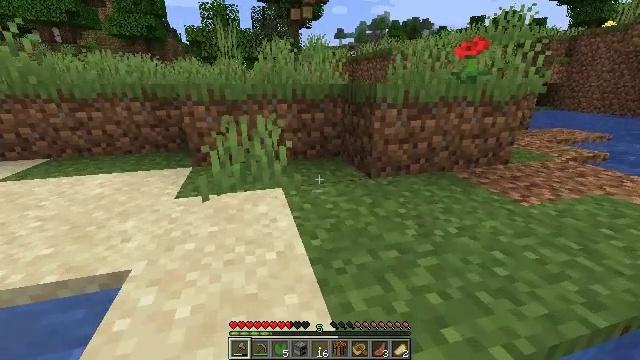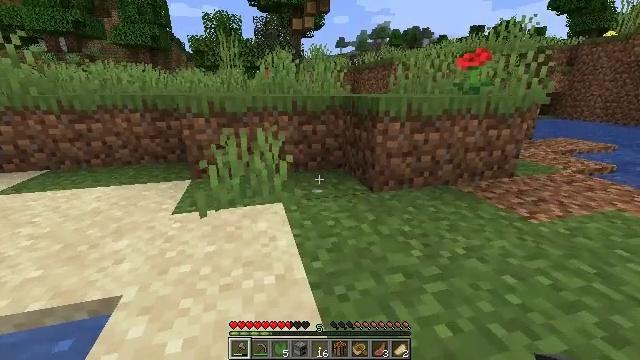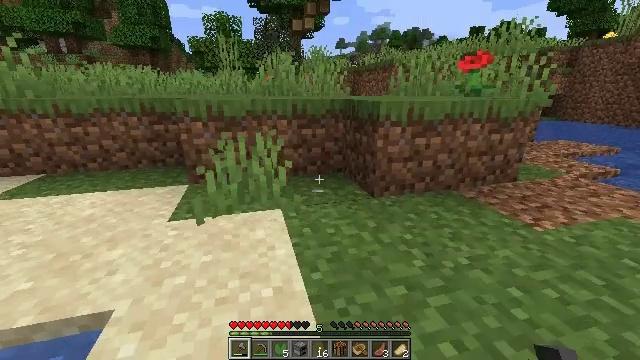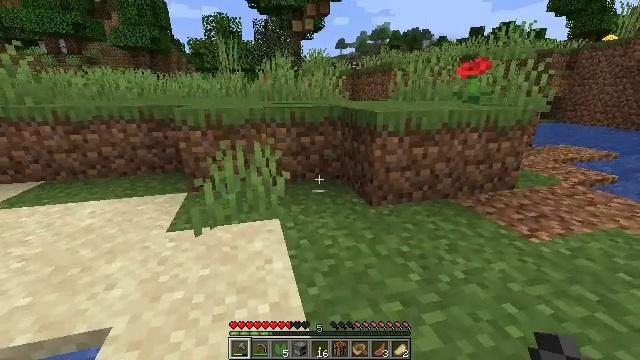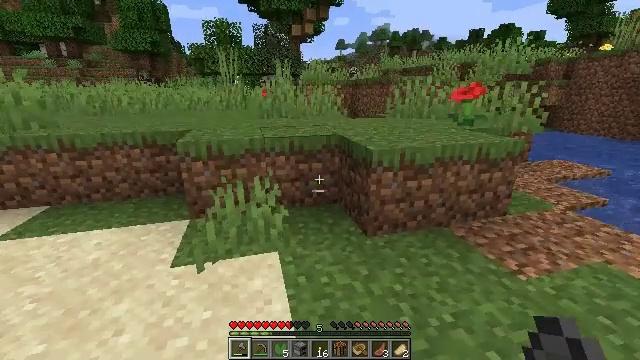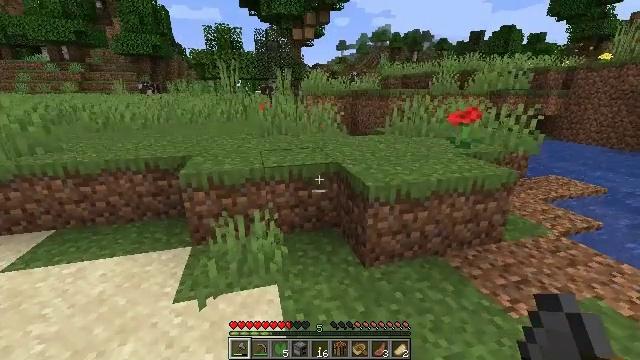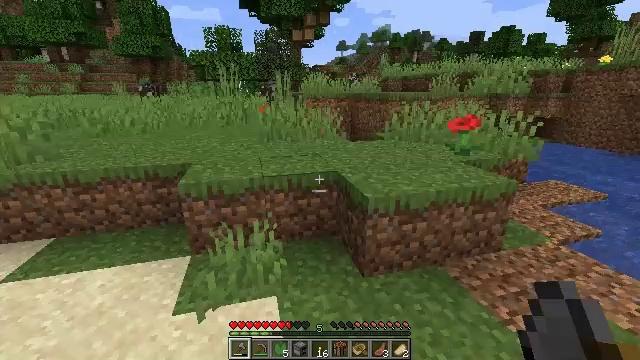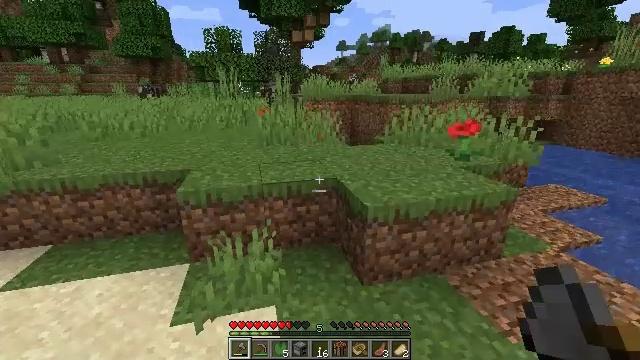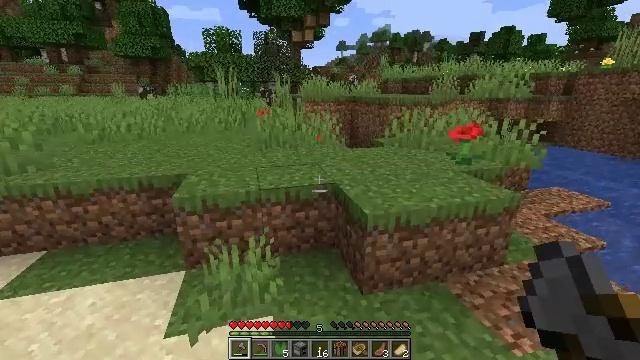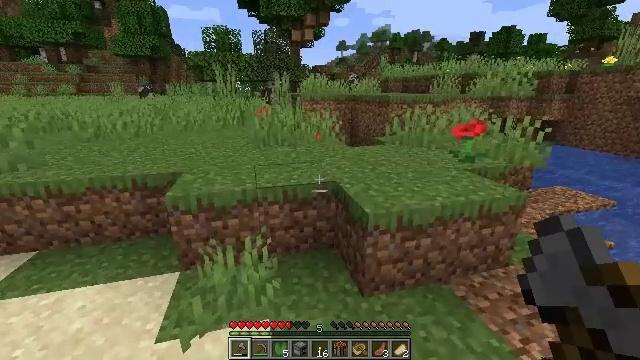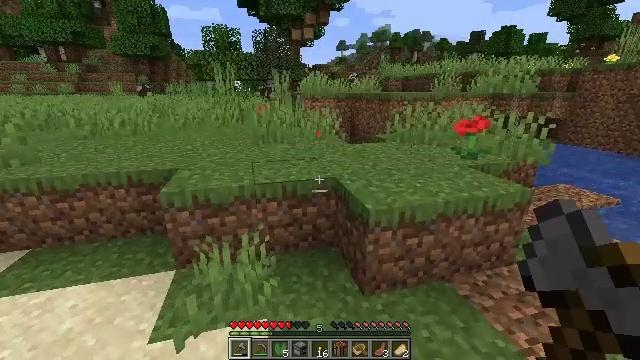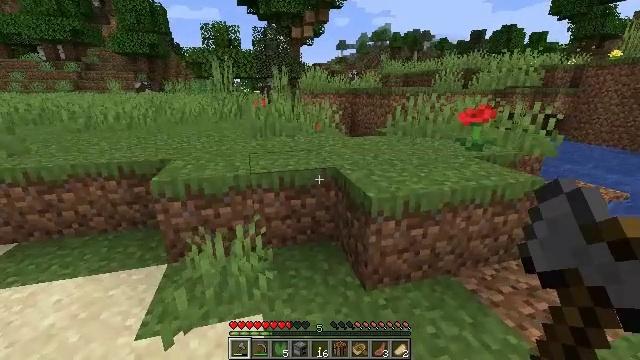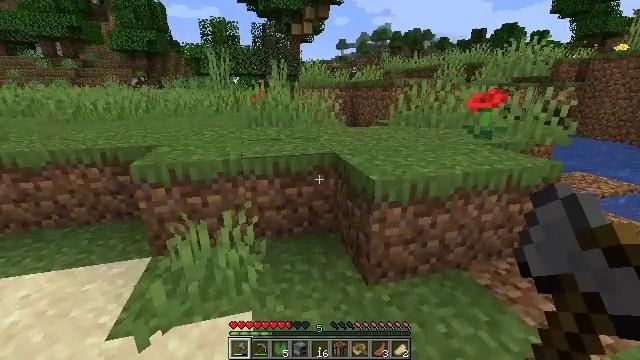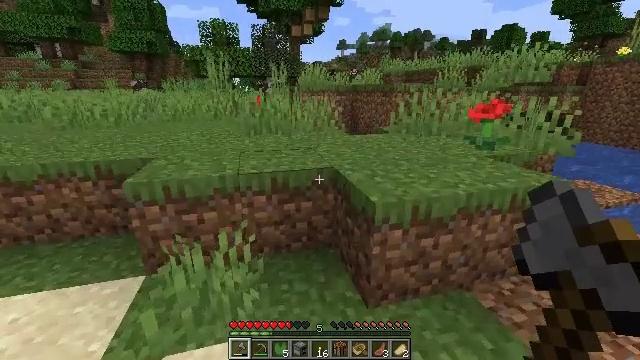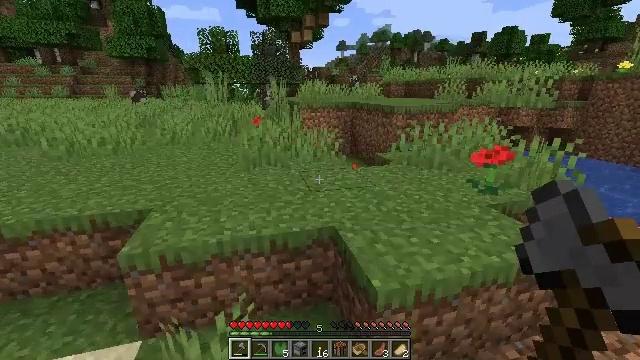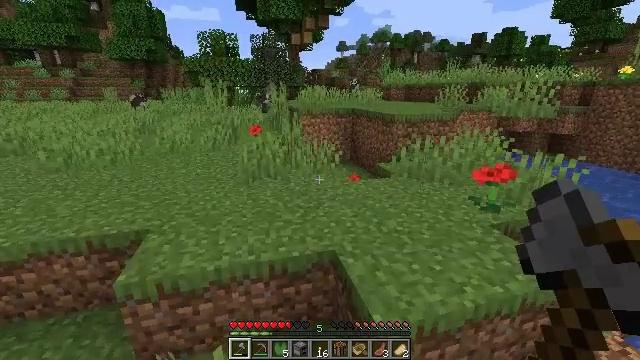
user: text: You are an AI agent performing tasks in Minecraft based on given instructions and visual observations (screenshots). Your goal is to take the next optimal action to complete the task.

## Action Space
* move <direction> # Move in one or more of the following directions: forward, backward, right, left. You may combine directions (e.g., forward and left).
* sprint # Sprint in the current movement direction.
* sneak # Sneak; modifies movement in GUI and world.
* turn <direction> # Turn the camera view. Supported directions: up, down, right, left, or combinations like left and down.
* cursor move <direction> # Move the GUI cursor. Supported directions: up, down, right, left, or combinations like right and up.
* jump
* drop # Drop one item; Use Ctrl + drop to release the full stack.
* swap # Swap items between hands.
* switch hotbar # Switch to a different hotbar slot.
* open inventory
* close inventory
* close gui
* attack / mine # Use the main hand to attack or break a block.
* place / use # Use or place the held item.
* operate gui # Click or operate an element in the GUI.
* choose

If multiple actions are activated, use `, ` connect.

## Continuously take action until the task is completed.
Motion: motion action
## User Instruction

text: Remove a lily pad from the inventory.
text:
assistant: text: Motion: move forward, turn up
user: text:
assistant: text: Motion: move forward
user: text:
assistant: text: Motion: move forward
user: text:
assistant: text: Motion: move forward
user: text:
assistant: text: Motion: move forward
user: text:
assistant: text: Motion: move forward
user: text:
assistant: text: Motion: move forward
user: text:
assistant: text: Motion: move forward
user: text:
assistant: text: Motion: move forward
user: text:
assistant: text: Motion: move forward
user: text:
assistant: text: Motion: move forward, jump
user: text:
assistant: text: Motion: move forward, jump
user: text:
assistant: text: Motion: move forward, jump
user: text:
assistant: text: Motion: move forward, jump
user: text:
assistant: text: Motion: move forward, jump
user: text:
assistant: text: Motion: move forward, jump
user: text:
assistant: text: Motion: move forward, jump
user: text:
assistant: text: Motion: move forward, jump
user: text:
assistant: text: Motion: move forward, jump
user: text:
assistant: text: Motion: move forward, jump
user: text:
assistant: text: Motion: move forward, turn down, jump
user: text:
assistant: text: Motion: move forward, turn down, jump
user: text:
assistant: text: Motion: move forward
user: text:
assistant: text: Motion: move forward
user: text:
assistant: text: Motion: move forward, jump
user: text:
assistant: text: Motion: move forward, jump
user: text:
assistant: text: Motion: move forward, turn left, jump
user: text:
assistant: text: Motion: move forward, turn left, jump
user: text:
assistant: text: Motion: move forward, turn left, jump
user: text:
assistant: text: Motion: move forward, turn left